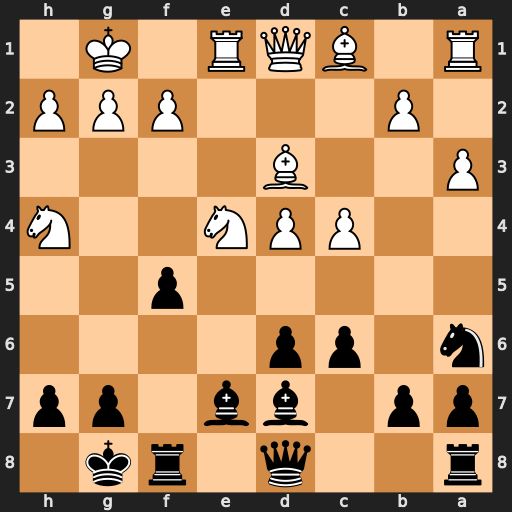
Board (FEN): r2q1rk1/pp1bb1pp/n1pp4/5p2/2PPN2N/P2B4/1P3PPP/R1BQR1K1
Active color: b
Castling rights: -
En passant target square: -
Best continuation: fxe4 Bxe4 Bxh4